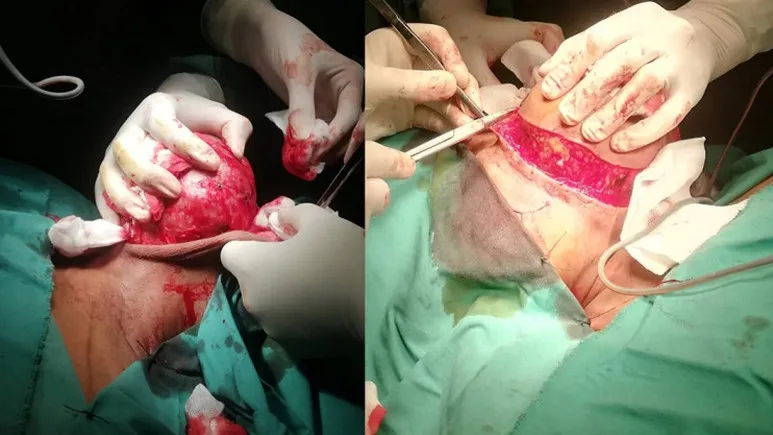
intraoperative view showing subcutaneous separation and tumor exposure.
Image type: medical_photograph (other_medical_photograph)